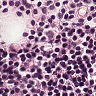
Metastatic tissue present: no